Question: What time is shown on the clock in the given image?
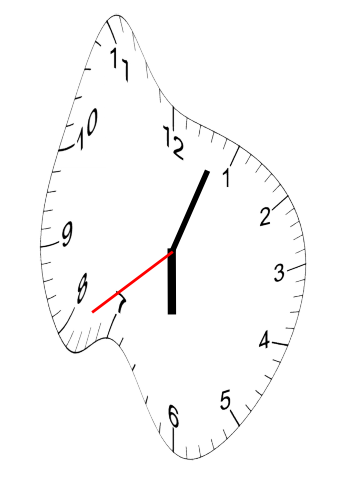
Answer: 06:03:39